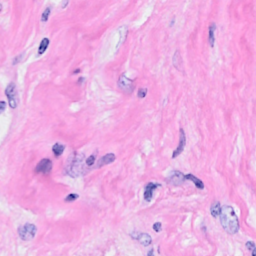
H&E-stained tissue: Breast